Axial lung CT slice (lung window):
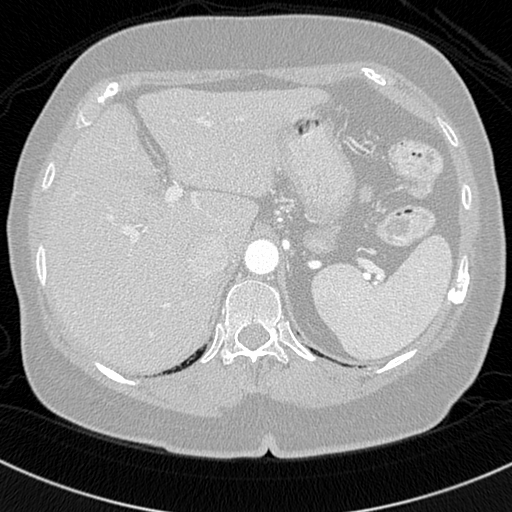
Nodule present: no